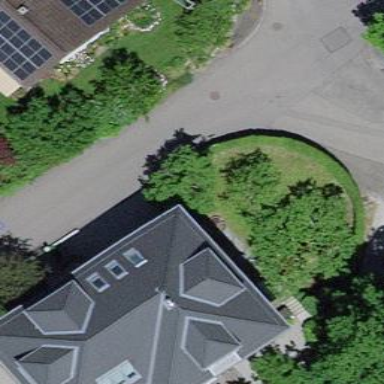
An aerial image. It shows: House with pyramidal roof shape.